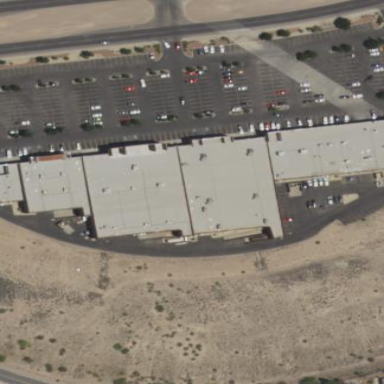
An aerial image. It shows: Retail building.